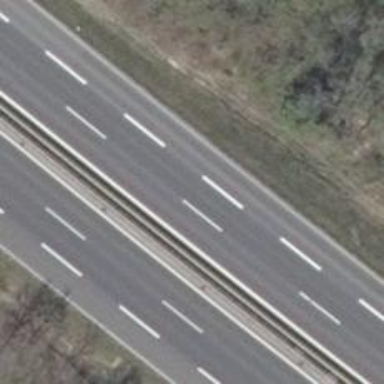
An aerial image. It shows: Trunk motorroad.